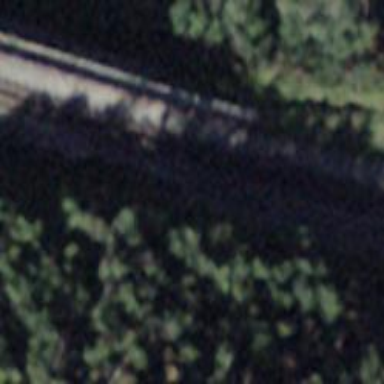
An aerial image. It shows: Preserved narrow-gauge railway.